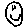
Label: smiley face